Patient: sex M, age 80
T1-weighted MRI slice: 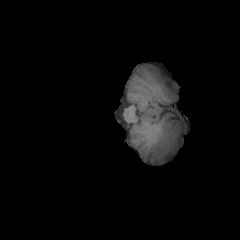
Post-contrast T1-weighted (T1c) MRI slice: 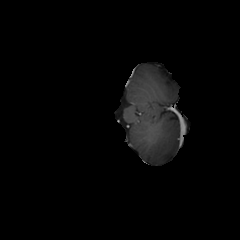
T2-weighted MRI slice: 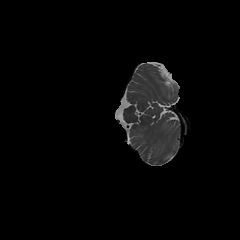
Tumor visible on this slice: no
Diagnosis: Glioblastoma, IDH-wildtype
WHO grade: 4